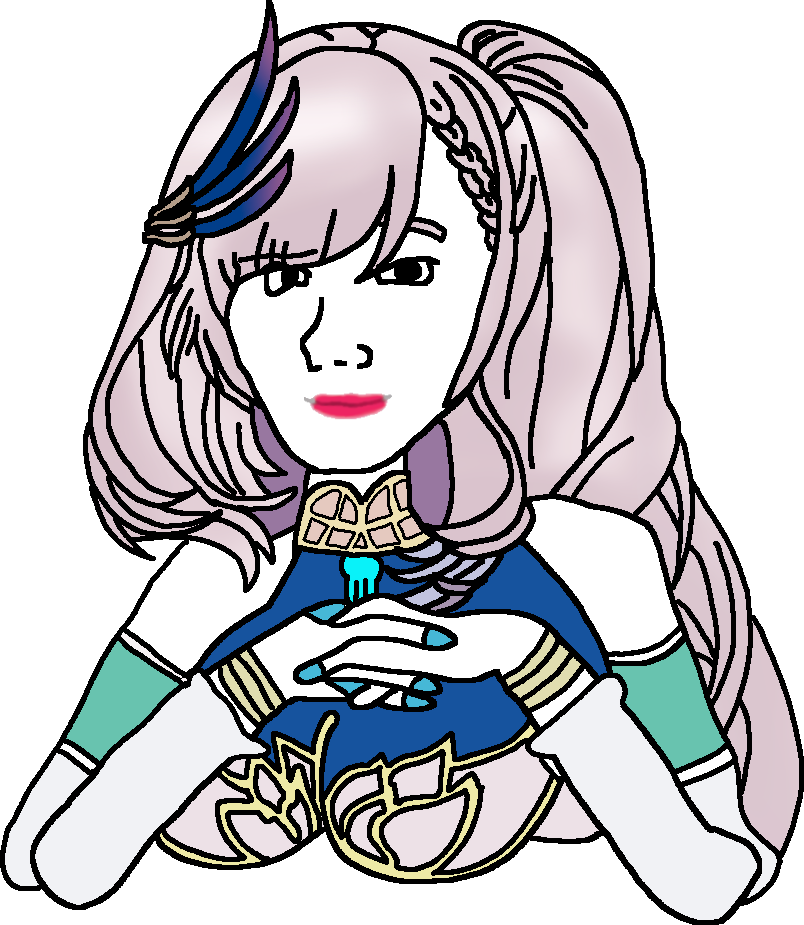
Label: 5_Abusive_Wife